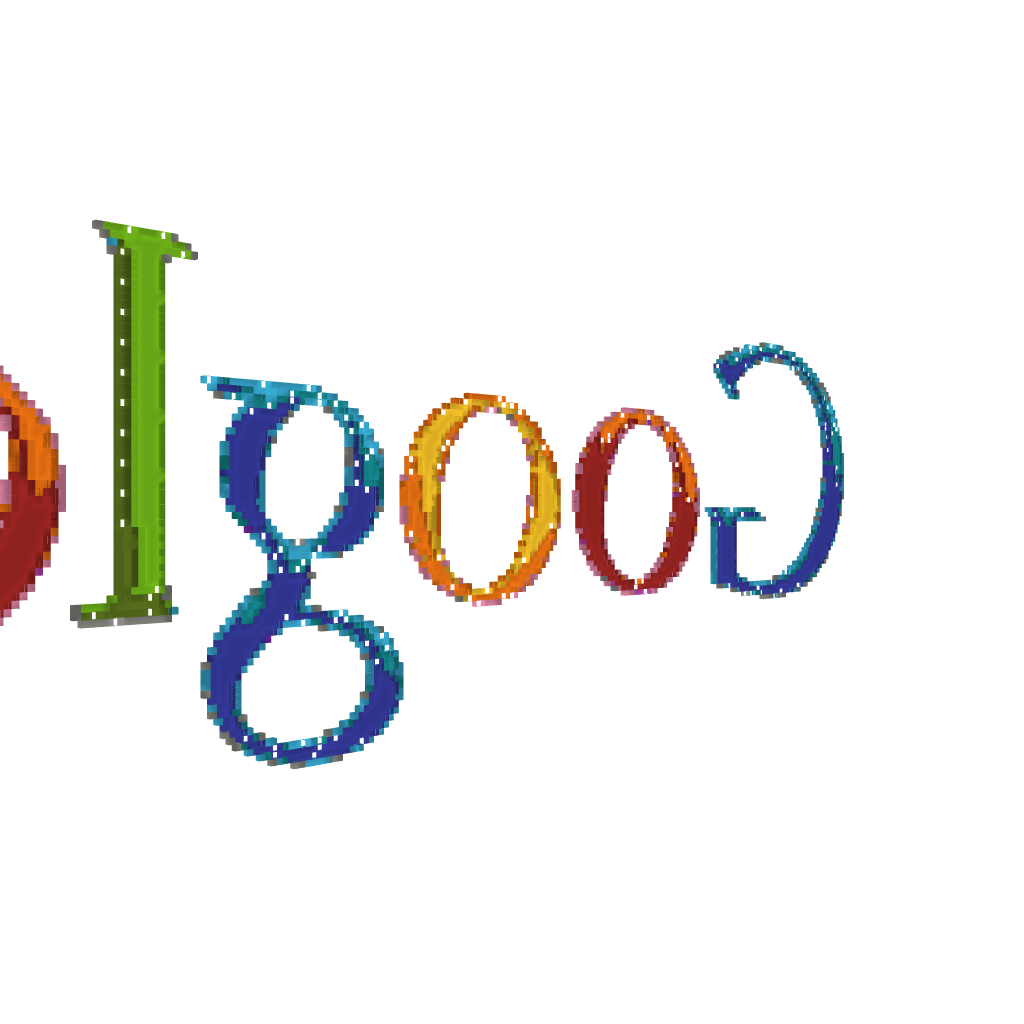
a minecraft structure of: Google